Question: I have 2 tableviews in my App which I am using in a similar way to the following screenshot:

My problem is that I want to be able to select items in each list and have the selection remain blue rather than changing to grey when the control loses focus.
I've found that if I overload the AcceptsFirstResponder method of the tableview, I am able keep the grey for selection but this isn't the desired look of the App.
Does anyone have any advice on how I can achieve this? I was thinking I might be able change the grey to a blue whilst keeping the overloading AcceptsFirstResponder method but I'm not sure if this is possible.
Cheers,
Mike
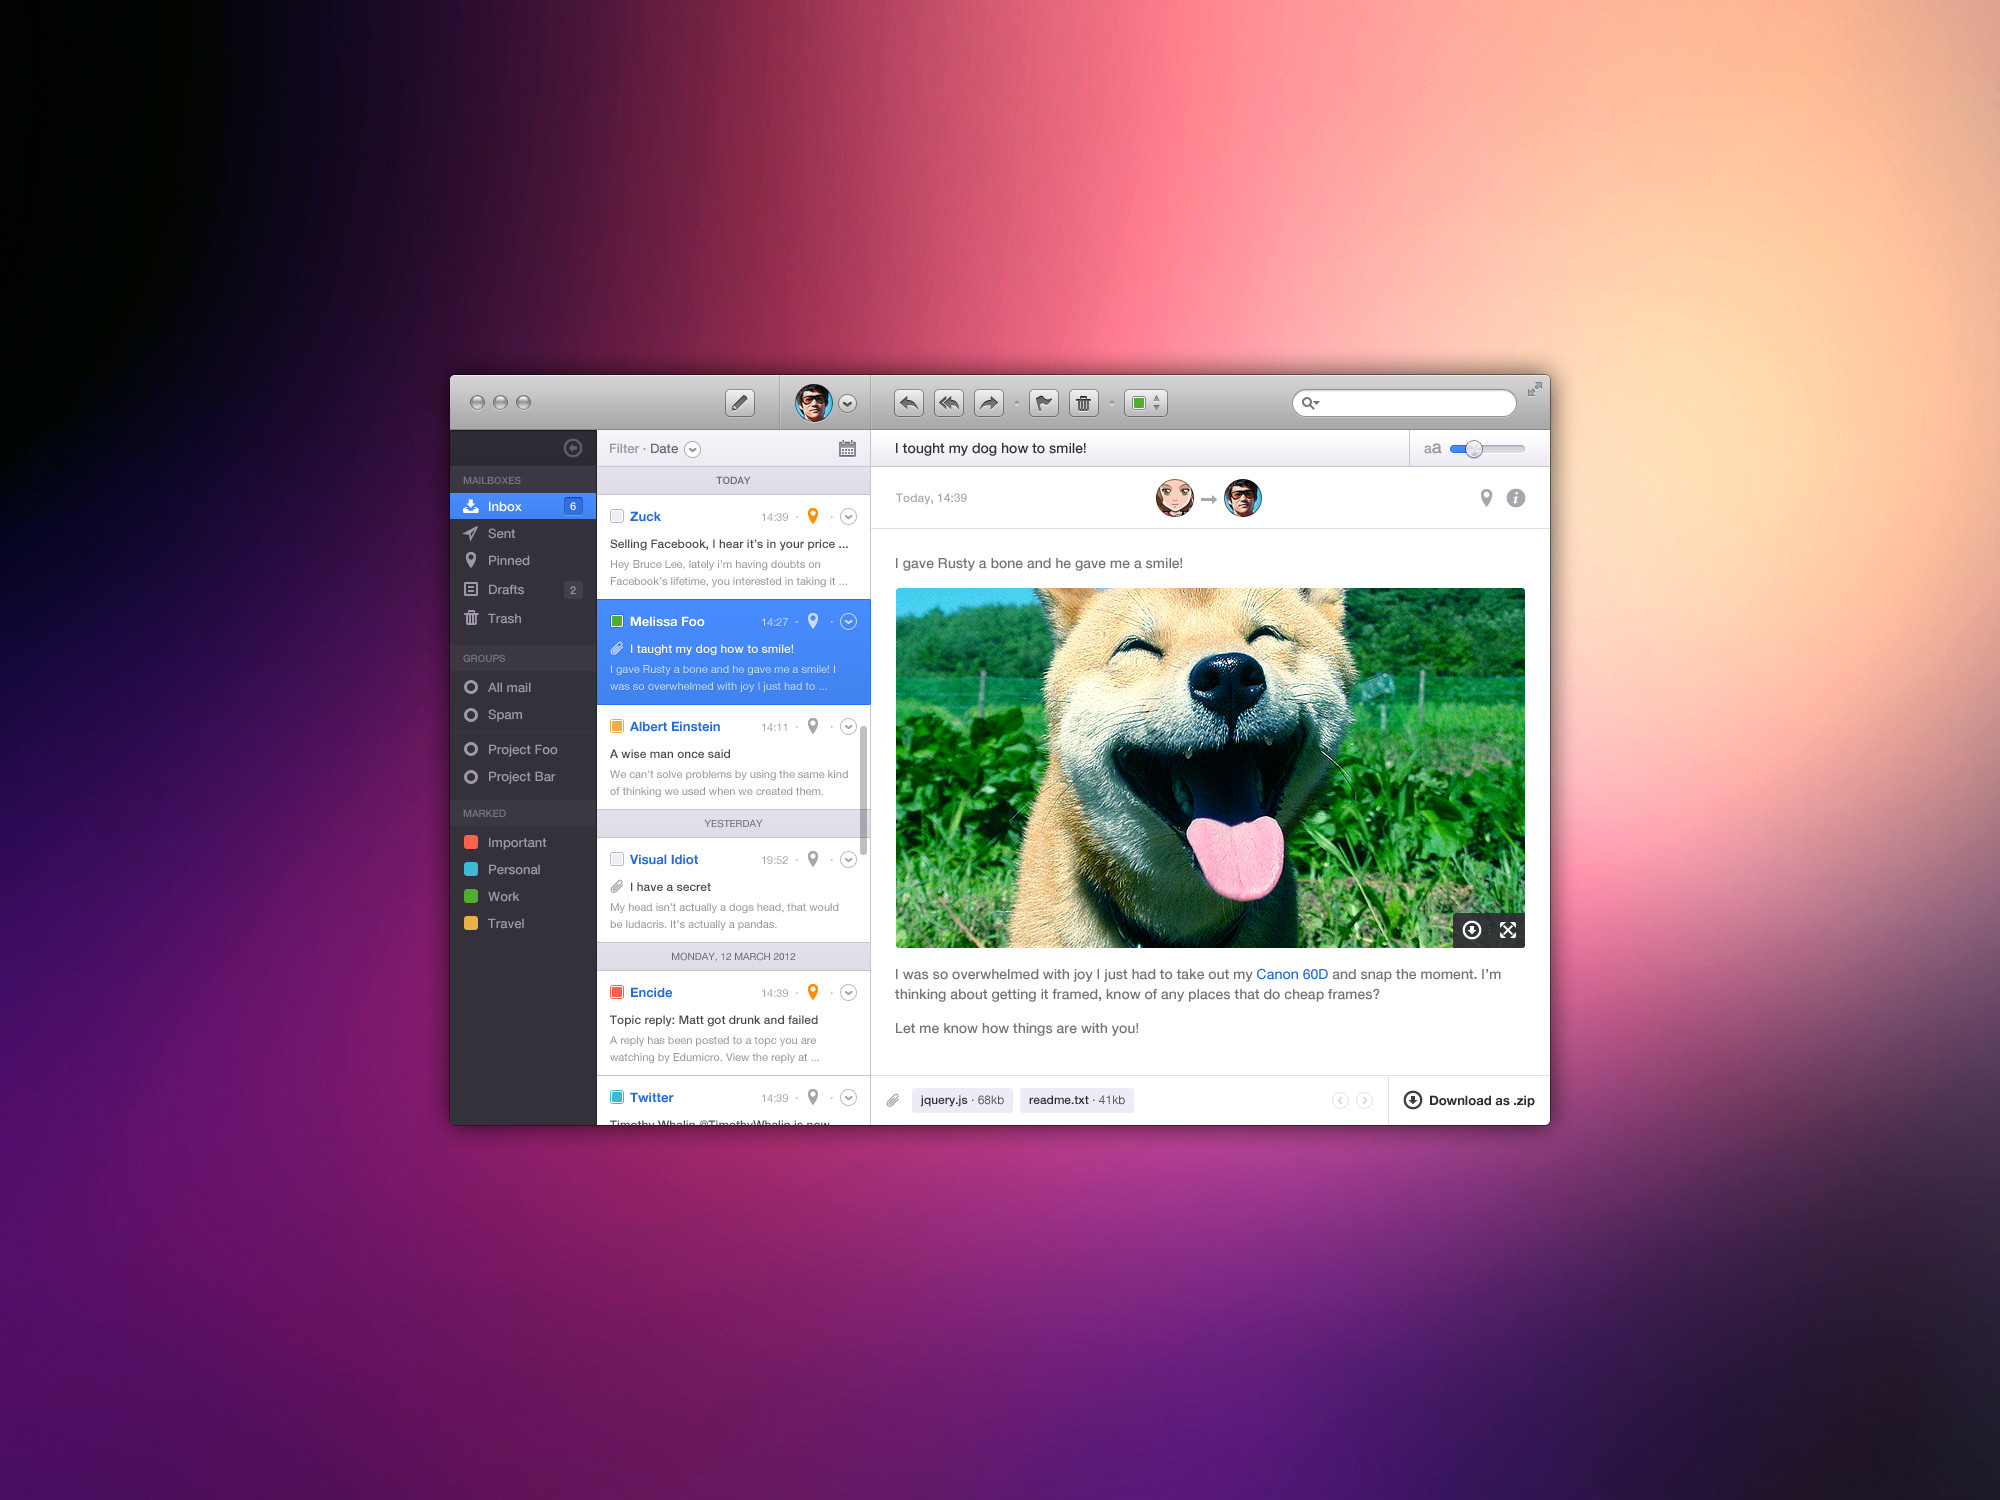
Answer: Make sure your NSTableView is view-based, and check out NSTableRowView's
'''
- (void)drawSelectionInRect:(NSRect)dirtyRect;
'''
BTW, I'm duty-bound to urge you not to do this: the colors have meanings in the UI. That blue color means "if you hit a key (like up arrow), this is the view that'll receive it." Your users will be confused.